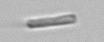
Label: fiber